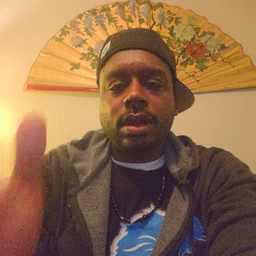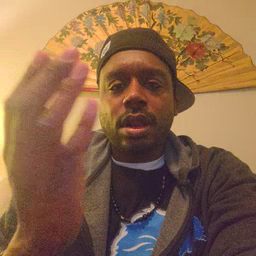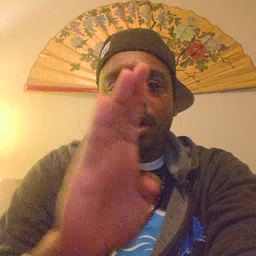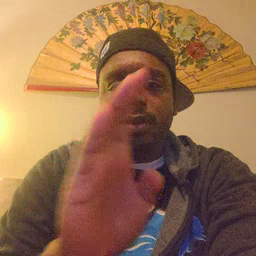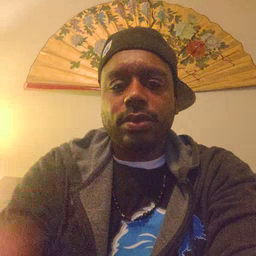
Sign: close